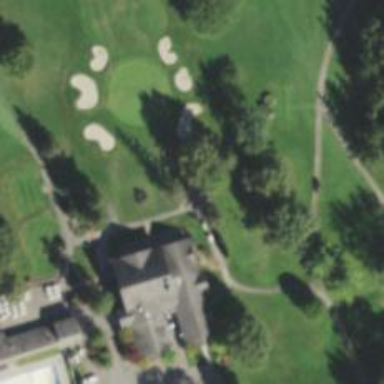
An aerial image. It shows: Path used for both walking and golf.